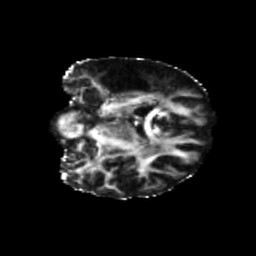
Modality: FA
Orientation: coronal
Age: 36
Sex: female
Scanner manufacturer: siemens
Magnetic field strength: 3 T
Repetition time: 5.25 s
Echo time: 0.08 s